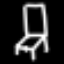
Label: chair